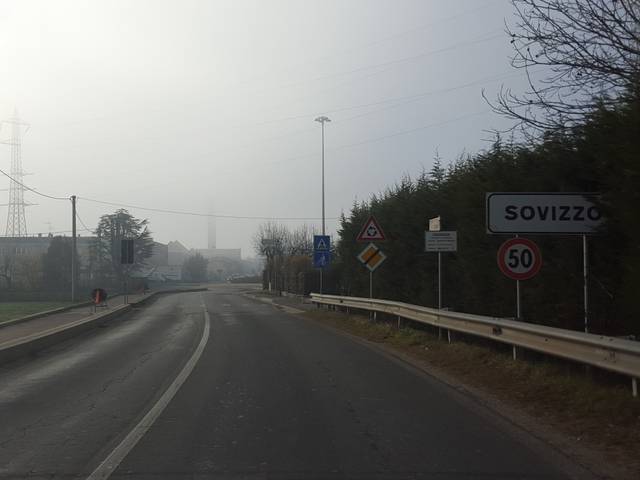
Region: Italy
Coordinates: 45.53, 11.453